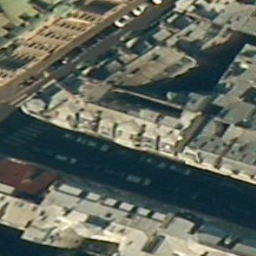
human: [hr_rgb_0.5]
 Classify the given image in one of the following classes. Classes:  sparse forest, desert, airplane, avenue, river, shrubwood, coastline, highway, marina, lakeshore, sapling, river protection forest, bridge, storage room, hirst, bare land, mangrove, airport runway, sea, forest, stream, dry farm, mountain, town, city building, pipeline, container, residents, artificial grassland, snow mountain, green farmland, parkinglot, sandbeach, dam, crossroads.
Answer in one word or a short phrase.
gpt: city building